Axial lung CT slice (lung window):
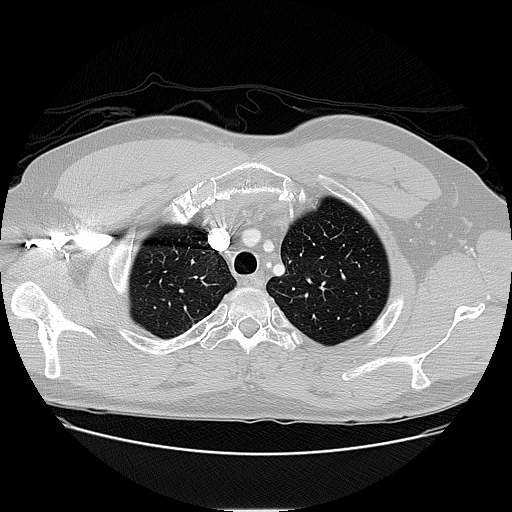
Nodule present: no